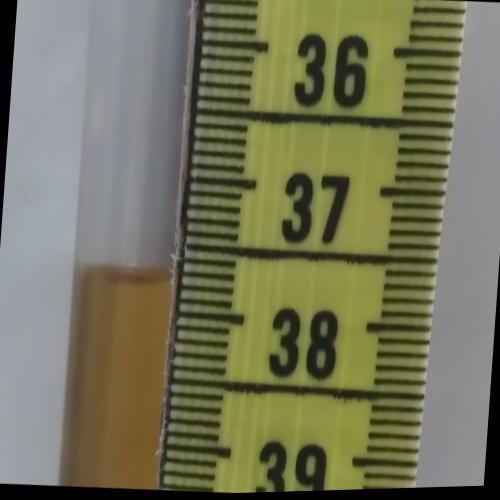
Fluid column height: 37.8 cm